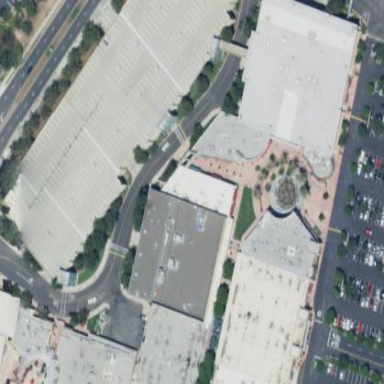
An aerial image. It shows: Pedestrian road with outdoor seating areas.